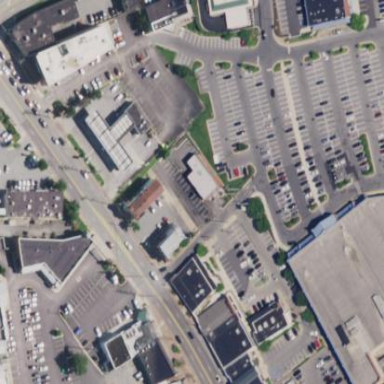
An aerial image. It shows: Retail area.